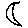
Label: moon